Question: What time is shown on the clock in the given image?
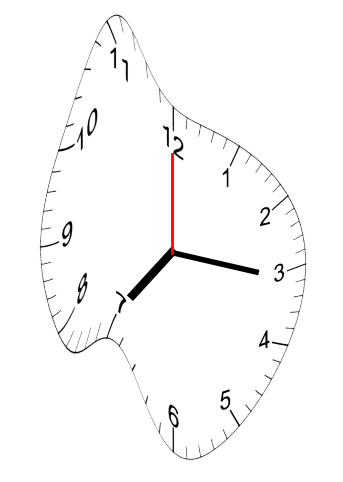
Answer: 07:16:00